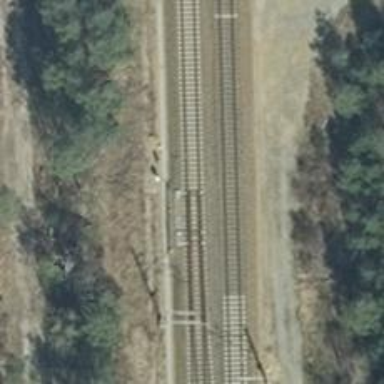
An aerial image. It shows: Railway switch.